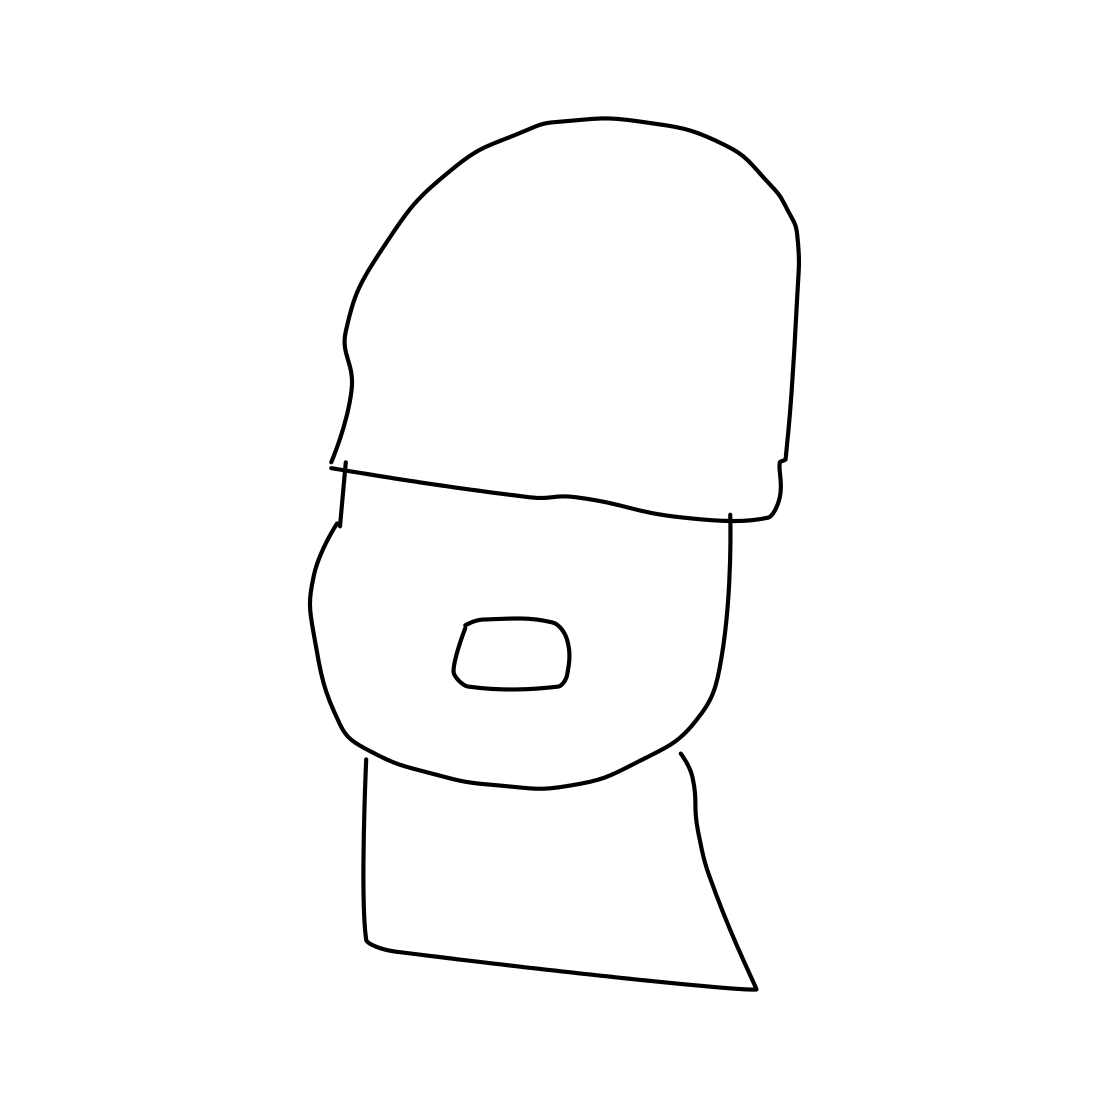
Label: toilet